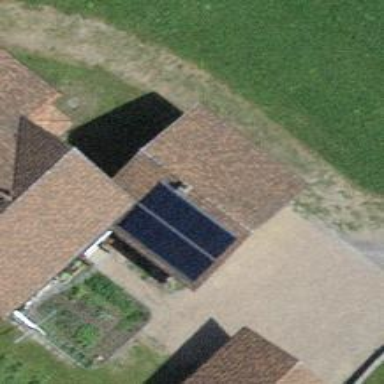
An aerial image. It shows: Solar power generator using photovoltaic panels.